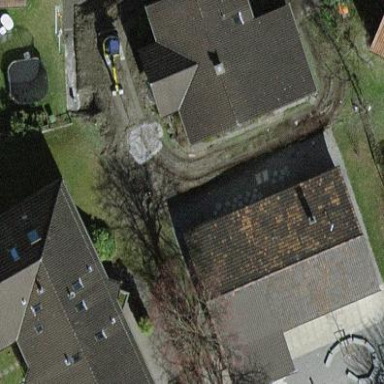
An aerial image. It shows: Kindergarten building.